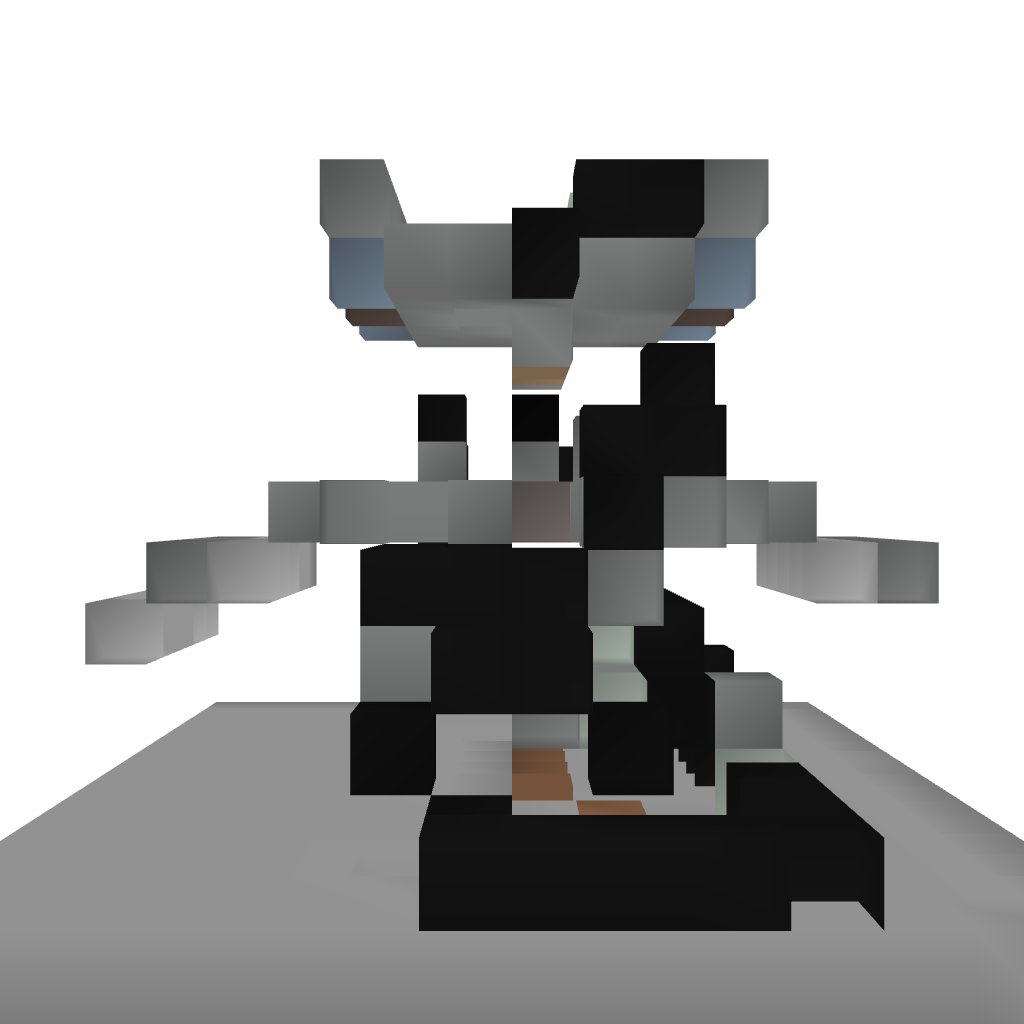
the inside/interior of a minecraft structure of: System redstone door (5 by 3 pistons)